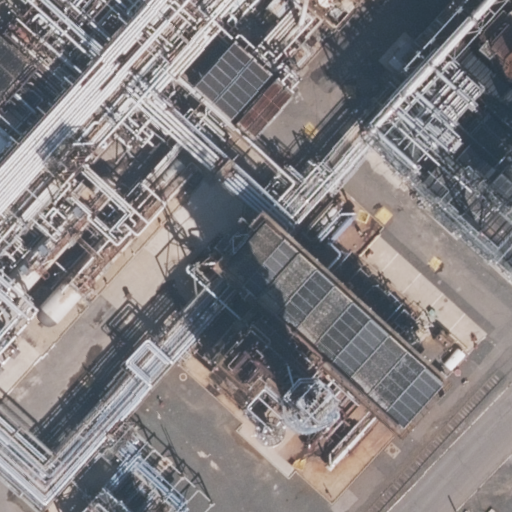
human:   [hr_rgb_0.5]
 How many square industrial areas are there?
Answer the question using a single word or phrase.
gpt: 0

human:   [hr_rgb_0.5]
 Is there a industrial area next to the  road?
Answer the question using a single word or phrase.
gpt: yes

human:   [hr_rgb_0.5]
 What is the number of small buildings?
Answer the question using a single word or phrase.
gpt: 0

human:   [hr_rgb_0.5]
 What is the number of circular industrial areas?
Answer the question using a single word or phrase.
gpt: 0

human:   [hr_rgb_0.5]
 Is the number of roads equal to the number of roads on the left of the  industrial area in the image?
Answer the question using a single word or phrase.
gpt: yes

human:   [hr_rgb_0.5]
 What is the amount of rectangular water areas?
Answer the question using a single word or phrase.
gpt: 0

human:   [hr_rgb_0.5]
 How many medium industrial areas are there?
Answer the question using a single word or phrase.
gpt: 0

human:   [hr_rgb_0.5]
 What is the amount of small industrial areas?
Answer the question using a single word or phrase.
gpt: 0

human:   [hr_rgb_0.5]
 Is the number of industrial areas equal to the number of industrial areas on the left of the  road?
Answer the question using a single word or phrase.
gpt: no

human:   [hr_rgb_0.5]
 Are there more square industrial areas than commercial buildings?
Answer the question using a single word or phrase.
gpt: no

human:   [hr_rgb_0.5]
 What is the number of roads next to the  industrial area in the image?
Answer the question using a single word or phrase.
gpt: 1

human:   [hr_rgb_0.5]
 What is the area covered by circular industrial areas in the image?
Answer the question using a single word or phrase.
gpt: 0m2

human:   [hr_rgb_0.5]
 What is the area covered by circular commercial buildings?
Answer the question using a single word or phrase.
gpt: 0m2

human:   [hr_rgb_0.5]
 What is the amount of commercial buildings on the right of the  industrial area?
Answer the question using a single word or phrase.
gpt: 0

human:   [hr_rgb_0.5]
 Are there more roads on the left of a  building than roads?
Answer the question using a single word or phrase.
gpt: no

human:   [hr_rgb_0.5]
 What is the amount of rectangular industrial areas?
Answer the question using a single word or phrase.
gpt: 1

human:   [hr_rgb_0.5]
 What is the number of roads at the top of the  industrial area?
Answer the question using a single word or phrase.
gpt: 1

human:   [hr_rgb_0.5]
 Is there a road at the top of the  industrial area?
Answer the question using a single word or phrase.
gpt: yes

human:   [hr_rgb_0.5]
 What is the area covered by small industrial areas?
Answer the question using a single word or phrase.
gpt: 0m2

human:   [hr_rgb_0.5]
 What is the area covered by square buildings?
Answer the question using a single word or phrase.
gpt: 0m2

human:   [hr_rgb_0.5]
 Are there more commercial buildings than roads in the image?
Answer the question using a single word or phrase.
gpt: no

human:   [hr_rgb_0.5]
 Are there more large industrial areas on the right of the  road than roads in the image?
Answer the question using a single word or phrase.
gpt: no

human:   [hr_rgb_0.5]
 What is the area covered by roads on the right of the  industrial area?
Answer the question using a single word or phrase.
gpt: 0m2

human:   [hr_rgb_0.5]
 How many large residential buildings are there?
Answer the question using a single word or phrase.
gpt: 0

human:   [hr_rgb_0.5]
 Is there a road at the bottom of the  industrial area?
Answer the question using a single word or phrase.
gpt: no

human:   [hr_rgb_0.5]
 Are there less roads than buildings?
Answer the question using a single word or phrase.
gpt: no

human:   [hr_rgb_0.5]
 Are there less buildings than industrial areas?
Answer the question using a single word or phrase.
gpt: yes

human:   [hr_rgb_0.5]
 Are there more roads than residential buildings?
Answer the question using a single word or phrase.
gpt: yes

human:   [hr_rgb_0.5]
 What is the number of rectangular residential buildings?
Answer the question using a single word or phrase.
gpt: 0

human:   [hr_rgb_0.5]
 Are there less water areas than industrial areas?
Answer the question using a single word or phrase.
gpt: yes

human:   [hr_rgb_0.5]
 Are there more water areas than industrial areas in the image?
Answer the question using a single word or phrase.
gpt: no

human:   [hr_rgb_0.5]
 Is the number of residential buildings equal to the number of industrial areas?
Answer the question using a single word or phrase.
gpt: no

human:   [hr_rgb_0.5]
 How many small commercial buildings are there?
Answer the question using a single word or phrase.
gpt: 0

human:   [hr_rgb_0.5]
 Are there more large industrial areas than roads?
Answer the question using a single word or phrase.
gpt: no

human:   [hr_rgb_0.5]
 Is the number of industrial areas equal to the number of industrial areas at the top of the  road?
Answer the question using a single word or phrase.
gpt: no

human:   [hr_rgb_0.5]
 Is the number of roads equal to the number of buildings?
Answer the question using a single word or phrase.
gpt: no